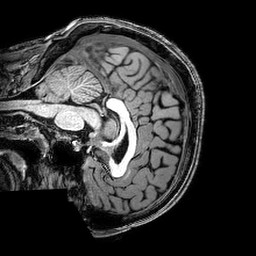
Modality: T1w
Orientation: sagittal
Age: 23
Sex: male
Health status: healthy
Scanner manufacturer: philips
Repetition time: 0.008252 s
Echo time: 0.00379 s